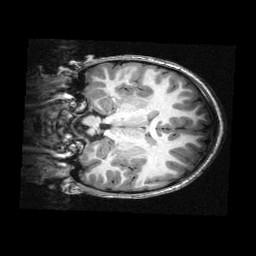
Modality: T1w
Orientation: coronal
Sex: male